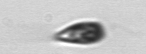
Label: flagellate